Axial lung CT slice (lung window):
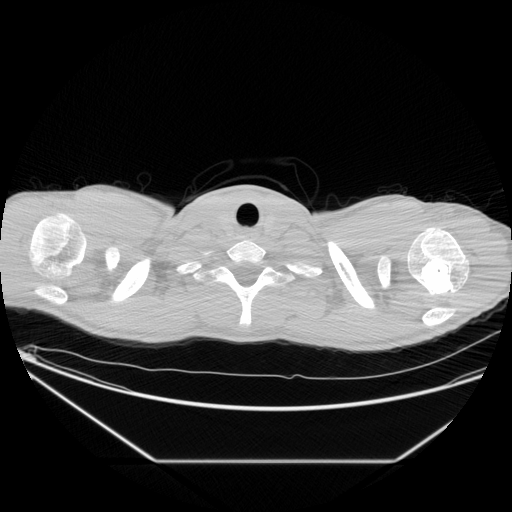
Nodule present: no